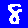
Digit: 8